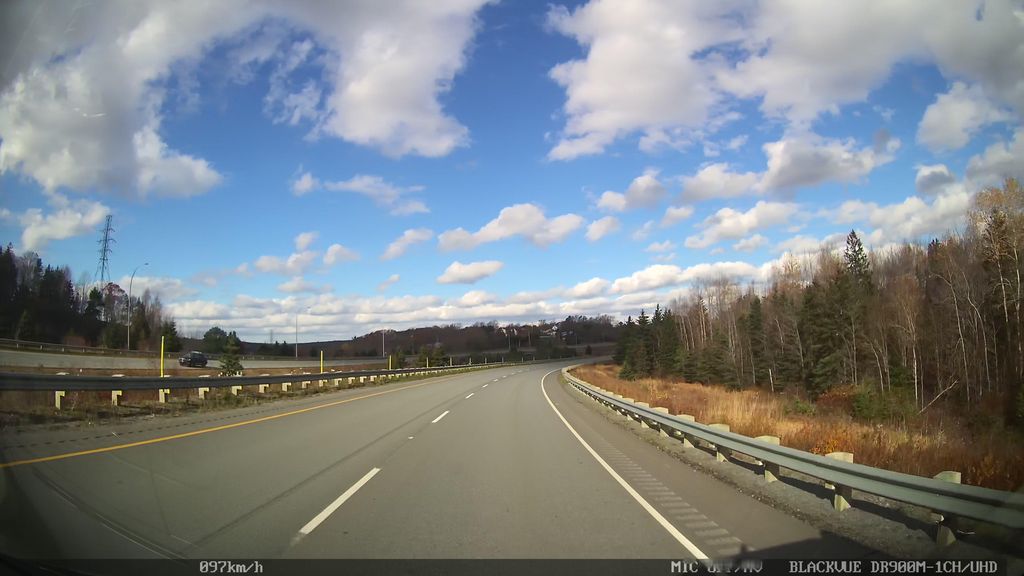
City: halifax